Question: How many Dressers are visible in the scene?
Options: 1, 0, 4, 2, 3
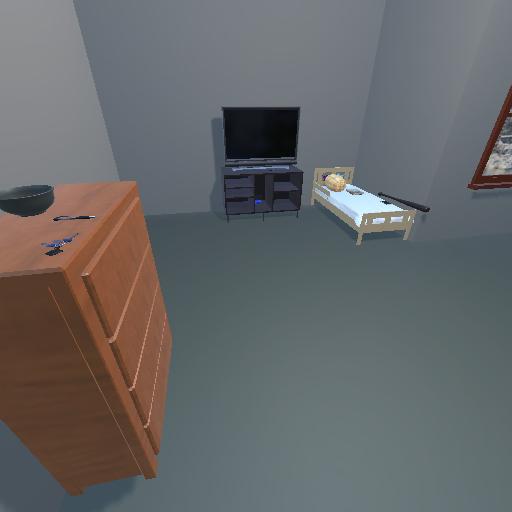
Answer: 1